Question: I'm trying to create some simple tests for my Android app but I'm running into issues with getting the tests to even run. I keep getting a NoClassDefFound error while I'm trying to run the test, however I can't seem to figure out what the cause of it is. I'd appreciate it if I could get a fresh pair of eyes to look at this.
EDIT: Here is a picture of the structure:

Here's the error that I keep getting:
'''
junit.framework.AssertionFailedError: Exception in constructor: testScanResultNotNull (java.lang.NoClassDefFoundError: nl.hanze.myhealth.ScanResultActivity
at nl.hanze.myhealth.CameraTest.<init>(CameraTest.java:14)
at java.lang.reflect.Constructor.constructNative(Native Method)
at java.lang.reflect.Constructor.newInstance(Constructor.java:417)
at junit.runner.BaseTestRunner.getTest(BaseTestRunner.java:118)
at android.test.AndroidTestRunner.getTest(AndroidTestRunner.java:149)
at android.test.AndroidTestRunner.setTestClassName(AndroidTestRunner.java:57)
at android.test.suitebuilder.TestSuiteBuilder.addTestClassByName(TestSuiteBuilder.java:80)
at android.test.InstrumentationTestRunner.parseTestClass(InstrumentationTestRunner.java:443)
at android.test.InstrumentationTestRunner.parseTestClasses(InstrumentationTestRunner.java:424)
at android.test.InstrumentationTestRunner.onCreate(InstrumentationTestRunner.java:370)
at android.app.ActivityThread.handleBindApplication(ActivityThread.java:4435)
at android.app.ActivityThread.access$1300(ActivityThread.java:141)
at android.app.ActivityThread$H.handleMessage(ActivityThread.java:1316)
at android.os.Handler.dispatchMessage(Handler.java:99)
at android.os.Looper.loop(Looper.java:137)
at android.app.ActivityThread.main(ActivityThread.java:5103)
at java.lang.reflect.Method.invokeNative(Native Method)
at com.android.internal.os.ZygoteInit$MethodAndArgsCaller.run(ZygoteInit.java:737)
at com.android.internal.os.ZygoteInit.main(ZygoteInit.java:553)
at dalvik.system.NativeStart.main(Native Method)
)
at android.test.AndroidTestRunner.runTest(AndroidTestRunner.java:191)
at android.test.AndroidTestRunner.runTest(AndroidTestRunner.java:176)
at android.test.InstrumentationTestRunner.onStart(InstrumentationTestRunner.java:554)
at android.app.Instrumentation$InstrumentationThread.run(Instrumentation.java:1701)
'''
CameraTest
'''
package nl.hanze.myhealth;
import android.test.ActivityInstrumentationTestCase2;
import android.test.suitebuilder.annotation.SmallTest;
public class CameraTest extends ActivityInstrumentationTestCase2<ScanResultActivity> {
ScanResultActivity mActivity;
public CameraTest(){
super(ScanResultActivity.class);
}
@Override
protected void setUp()throws Exception{
super.setUp();
mActivity = getActivity();
}
@SmallTest
public void testScanResultNotNull(){
boolean test = mActivity.generateScanResult();
assertNotNull(test);
}
@Override
protected void tearDown() throws Exception{
super.tearDown();
}
}
'''
ScanResultActivity
'''
package nl.hanze.myhealth;
import android.app.Activity;
import android.os.Bundle;
import android.view.Menu;
import android.view.MenuItem;
import java.util.Random;
public class ScanResultActivity extends Activity {
Random rand = new Random();
public ScanResultActivity(){
}
@Override
protected void onCreate(Bundle savedInstanceState) {
super.onCreate(savedInstanceState);
setContentView(R.layout.activity_scan_result);
}
@Override
public boolean onCreateOptionsMenu(Menu menu) {
// Inflate the menu; this adds items to the action bar if it is present.
getMenuInflater().inflate(R.menu.scan_result, menu);
return true;
}
@Override
public boolean onOptionsItemSelected(MenuItem item) {
// Handle action bar item clicks here. The action bar will
// automatically handle clicks on the Home/Up button, so long
// as you specify a parent activity in AndroidManifest.xml.
int id = item.getItemId();
if (id == R.id.action_settings) {
return true;
}
return super.onOptionsItemSelected(item);
}
protected boolean generateScanResult(){
boolean positive_scanresult;
int max = 10;
int min = 1;
int randomNum = rand.nextInt((max - min) + 1) + min;
if(randomNum >= 6){
positive_scanresult = true;
}else{
positive_scanresult = false;
}
return positive_scanresult;
}
}
'''
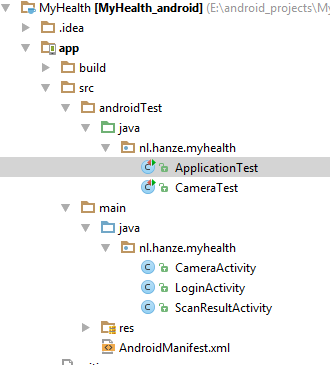
Answer: 1) Put your tests into package .
You can do so using Android Studio, or manually:
- - -
2) In you application's you need to have:
'''
defaultConfig {
applicationId "nl.hanze.myhealth"
testApplicationId "nl.hanze.myhealth.tests"
...
}
'''
Rebuild and run. That should be enough.